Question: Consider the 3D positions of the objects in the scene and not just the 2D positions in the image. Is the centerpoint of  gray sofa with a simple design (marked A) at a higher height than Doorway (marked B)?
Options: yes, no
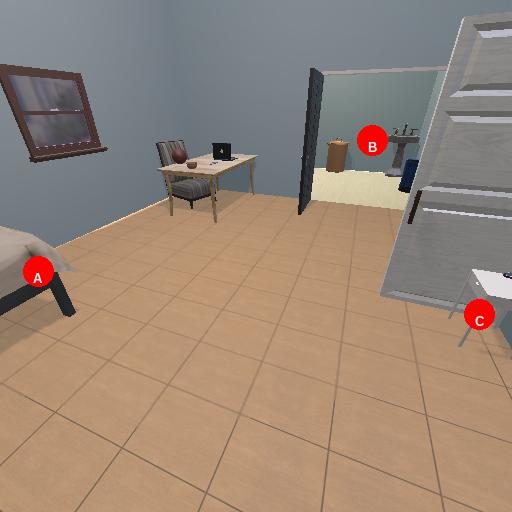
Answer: yes